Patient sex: F
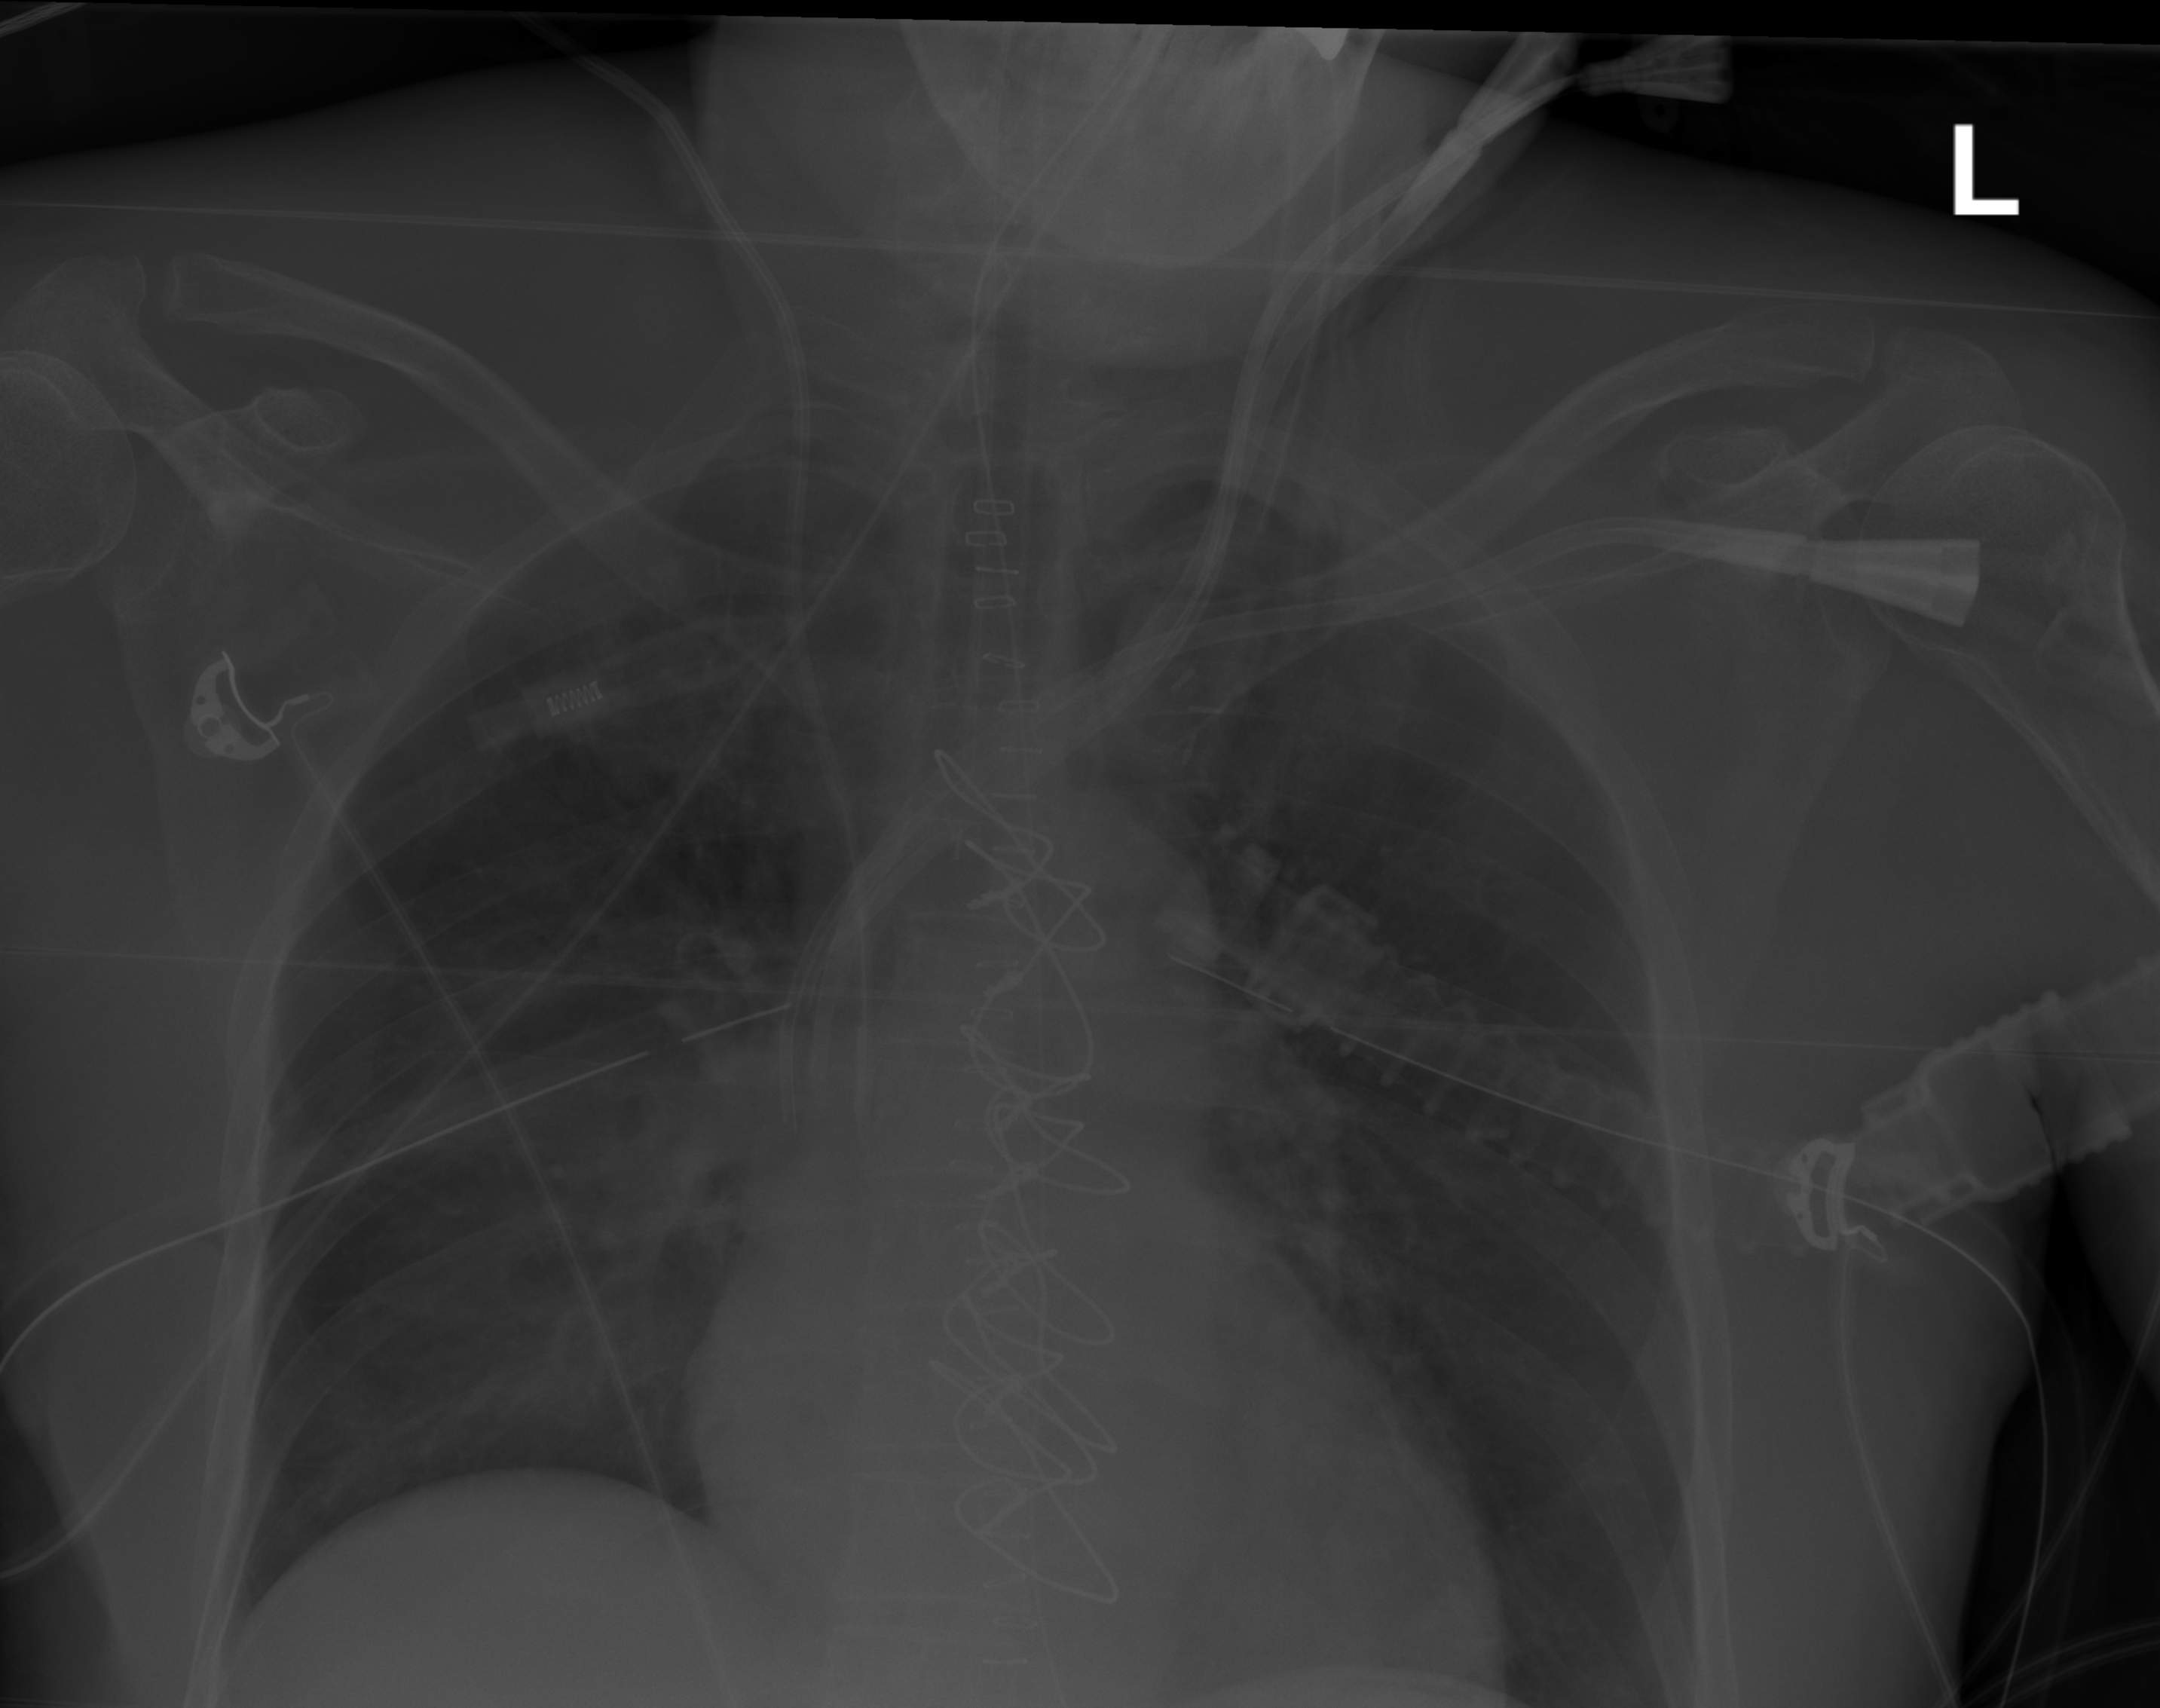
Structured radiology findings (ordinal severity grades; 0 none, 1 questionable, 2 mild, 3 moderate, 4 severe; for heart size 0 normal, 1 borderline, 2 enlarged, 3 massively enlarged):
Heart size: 0
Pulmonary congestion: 2
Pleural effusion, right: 0
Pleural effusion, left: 0
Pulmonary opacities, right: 2
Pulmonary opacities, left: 0
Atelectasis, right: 2
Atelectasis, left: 0